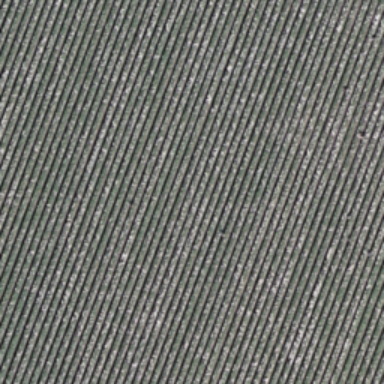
There is a piece of formland .